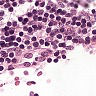
Metastatic tissue present: no